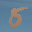
Label: 5